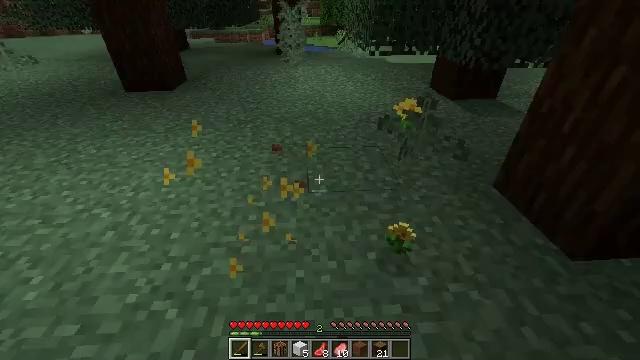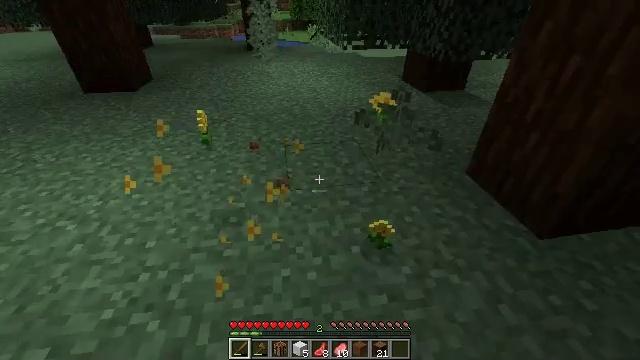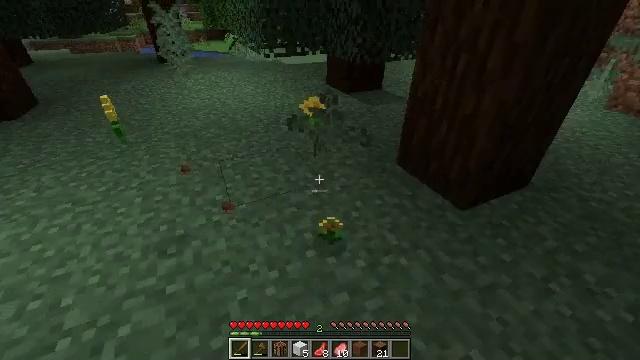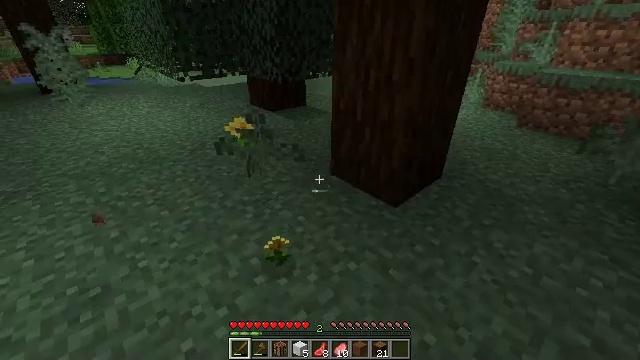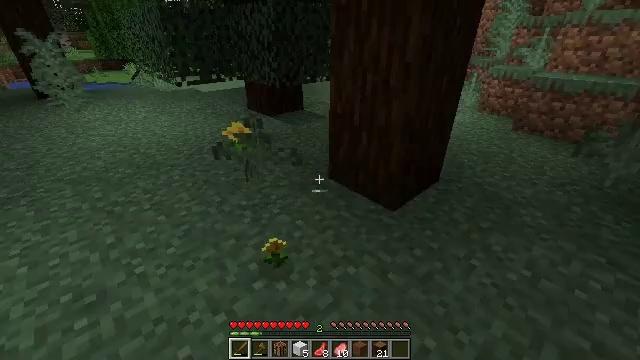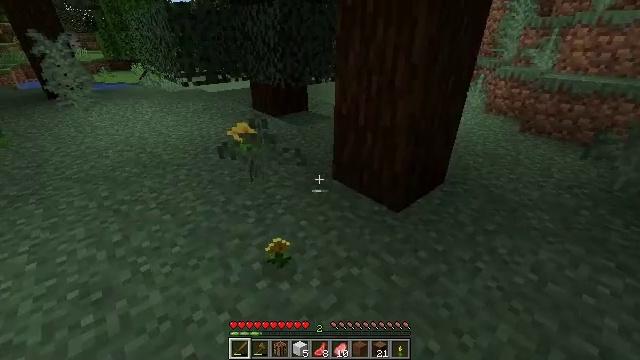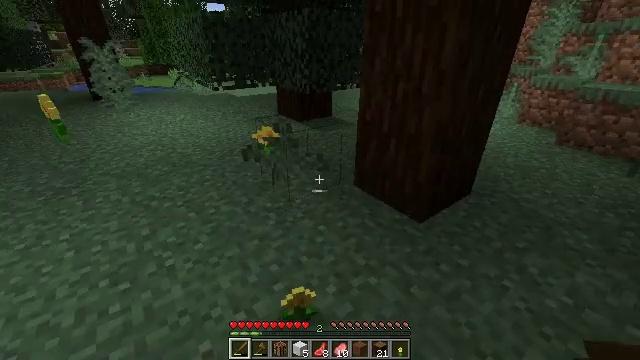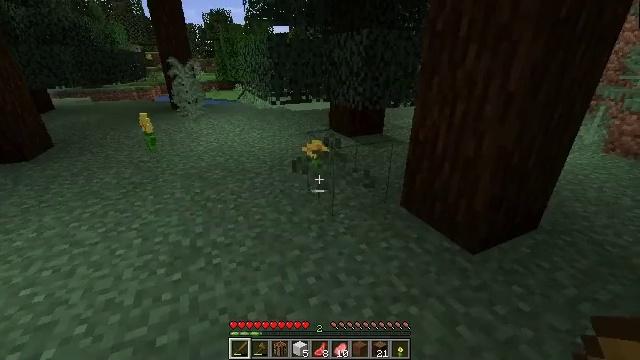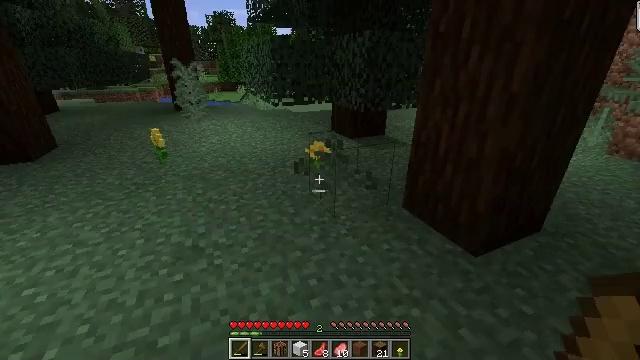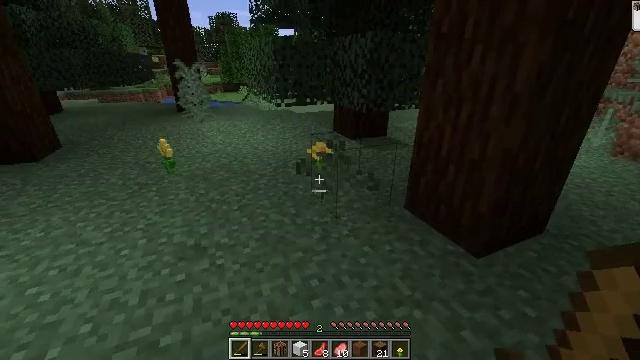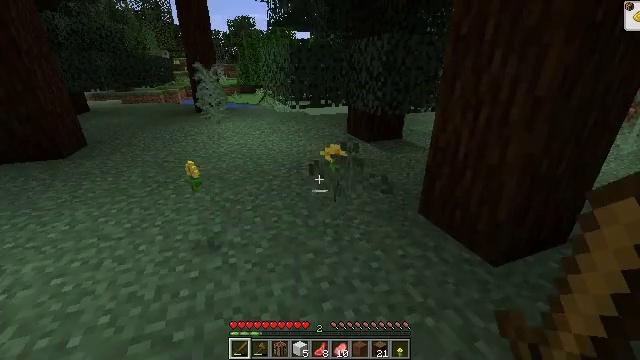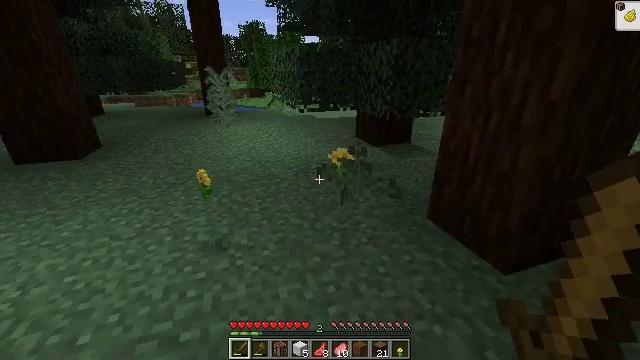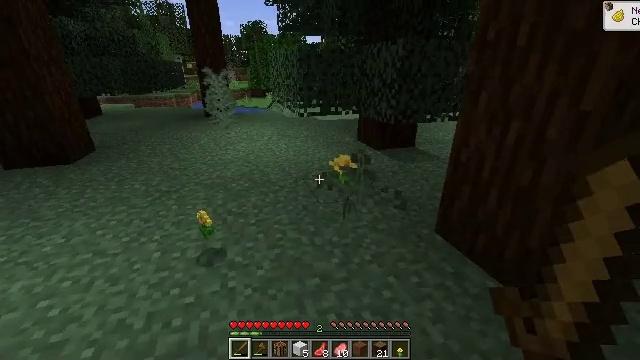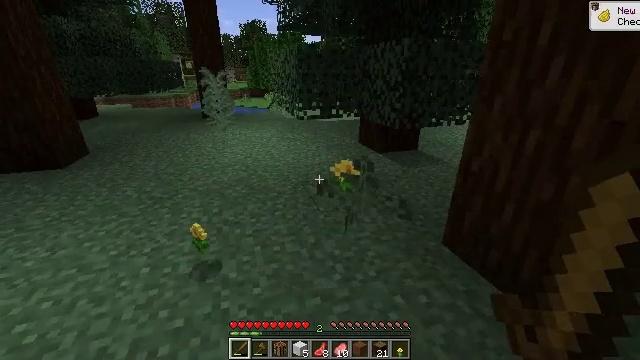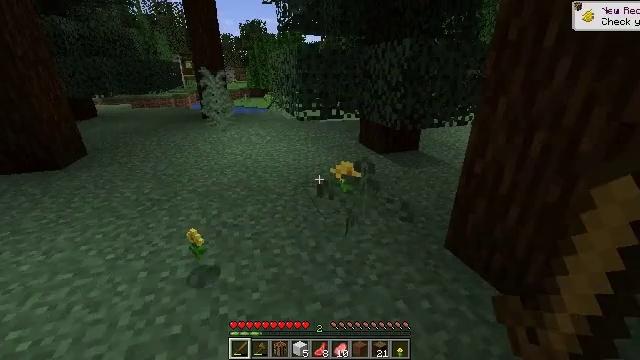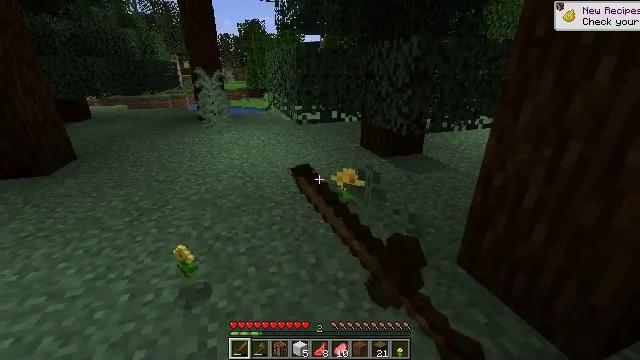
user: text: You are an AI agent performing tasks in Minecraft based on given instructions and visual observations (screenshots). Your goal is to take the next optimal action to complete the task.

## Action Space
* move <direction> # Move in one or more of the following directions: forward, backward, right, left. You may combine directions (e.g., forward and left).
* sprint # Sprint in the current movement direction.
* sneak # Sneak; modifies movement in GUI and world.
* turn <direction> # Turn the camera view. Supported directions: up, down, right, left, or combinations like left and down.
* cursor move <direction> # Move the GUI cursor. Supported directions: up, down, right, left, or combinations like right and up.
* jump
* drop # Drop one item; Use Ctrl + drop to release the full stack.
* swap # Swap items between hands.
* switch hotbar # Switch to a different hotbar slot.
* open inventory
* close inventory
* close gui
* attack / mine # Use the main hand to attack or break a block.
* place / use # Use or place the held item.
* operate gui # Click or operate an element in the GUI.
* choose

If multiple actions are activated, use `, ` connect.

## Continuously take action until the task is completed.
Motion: motion action
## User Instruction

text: Gather fern from the ground.
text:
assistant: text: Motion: turn right
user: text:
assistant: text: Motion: turn right and up
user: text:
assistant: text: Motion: turn right and up
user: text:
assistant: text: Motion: no_op
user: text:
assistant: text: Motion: turn left
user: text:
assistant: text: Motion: turn left and up
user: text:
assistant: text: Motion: turn left and up
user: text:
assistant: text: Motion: no_op
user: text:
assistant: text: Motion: no_op
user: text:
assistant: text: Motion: turn left
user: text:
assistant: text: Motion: move forward, turn left
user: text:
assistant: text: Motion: move forward
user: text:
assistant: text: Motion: move forward
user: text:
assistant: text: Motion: move forward, attack / mine
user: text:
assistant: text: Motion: attack / mine
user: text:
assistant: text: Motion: no_op
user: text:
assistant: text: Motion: turn right and down
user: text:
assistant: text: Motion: turn right and down
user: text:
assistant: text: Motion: turn right and down, attack / mine
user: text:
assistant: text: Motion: attack / mine
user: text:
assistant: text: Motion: attack / mine
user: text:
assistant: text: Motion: no_op
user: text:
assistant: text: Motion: no_op
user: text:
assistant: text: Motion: attack / mine